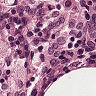
Metastatic tissue present: no